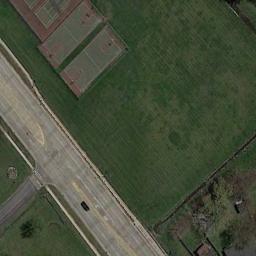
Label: basketball_court